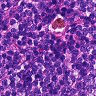
Metastatic tissue present: no